Current action and preconditions to check: trajectory_clear

Your task: For each precondition in the list above, predict whether it will hold at this action.

Consider the current scene as observed from the mobile robot's camera, and analyze the predicted future states of all dynamic agents (e.g., people, animals, vehicles, or any moving entities) within the NEXT SECOND.

IMPORTANT: Only answer "very likely" if you are absolutely certain—based on strong, clear evidence—that a dynamic agent will violate the precondition in the predicted future state. Do NOT answer "very likely" for unlikely, ambiguous, or low-probability risks.

Ask yourself for each precondition: Is there a high probability, with clear and convincing evidence, that the predicted future states of any dynamic agent will interfere with the predicted future state of the currently executing action within the NEXT SECOND, causing that precondition to fail?

Assess the risk level based on these predictions. Use "likely" or "very likely" if motions create a clear risk of interference.

Use "neutral" or "improbable" if agents are nearby but their predicted paths are clearly diverging or non-conflicting.

Failure Risk Categories: "very improbable", "improbable", "neutral", "likely", "very likely"

Answer Format: Output ONLY the probability_of_failure value from these categories: "very improbable", "improbable", "neutral", "likely", "very likely"

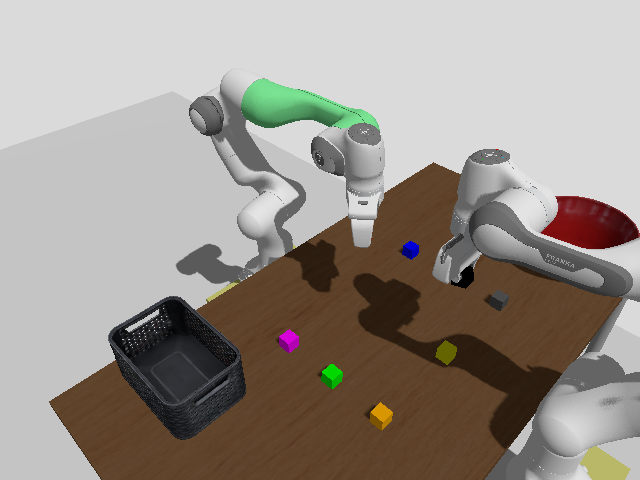

Answer: improbable